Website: apple
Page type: customer-info-address
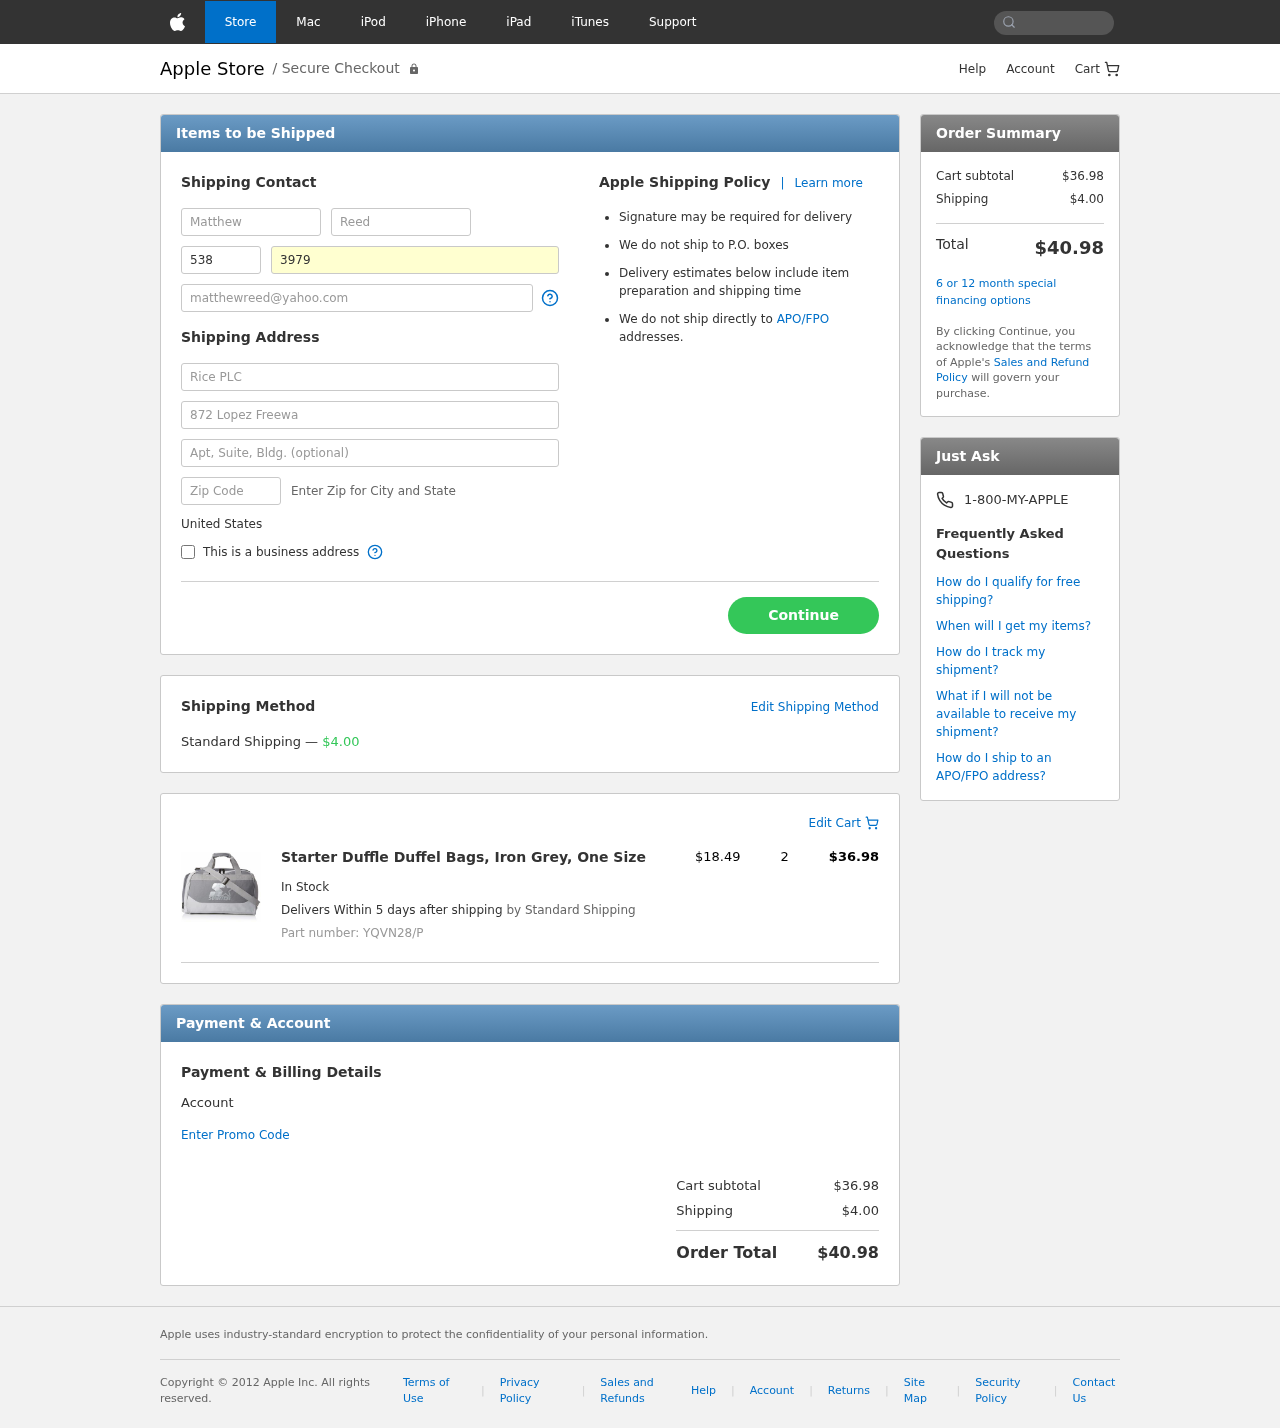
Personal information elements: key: PII_COUNTRY
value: United States
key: PII_FIRSTNAME
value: Matthew
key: PII_LASTNAME
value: Reed
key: PII_PHONE_AREA
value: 538
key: PII_PHONE_LINE
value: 3979
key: PII_EMAIL
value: matthewreed@yahoo.com
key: PII_COMPANY
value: Rice PLC
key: PII_STREET
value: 872 Lopez Freeway Apt. 070
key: PII_POSTCODE
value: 68041
Product elements: key: PRODUCT1_NAME
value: Starter Duffle Duffel Bags, Iron Grey, One Size
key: PRODUCT1_PRICE
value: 18.49
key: PRODUCT1_QUANTITY
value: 2
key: PRODUCT1_SKU
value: YQVN28/P
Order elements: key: ORDER_SHIPPING_COST
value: $4.00
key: ORDER_ITEM_TOTAL
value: $36.98
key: ORDER_SUBTOTAL
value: $36.98
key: ORDER_TOTAL
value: $40.98